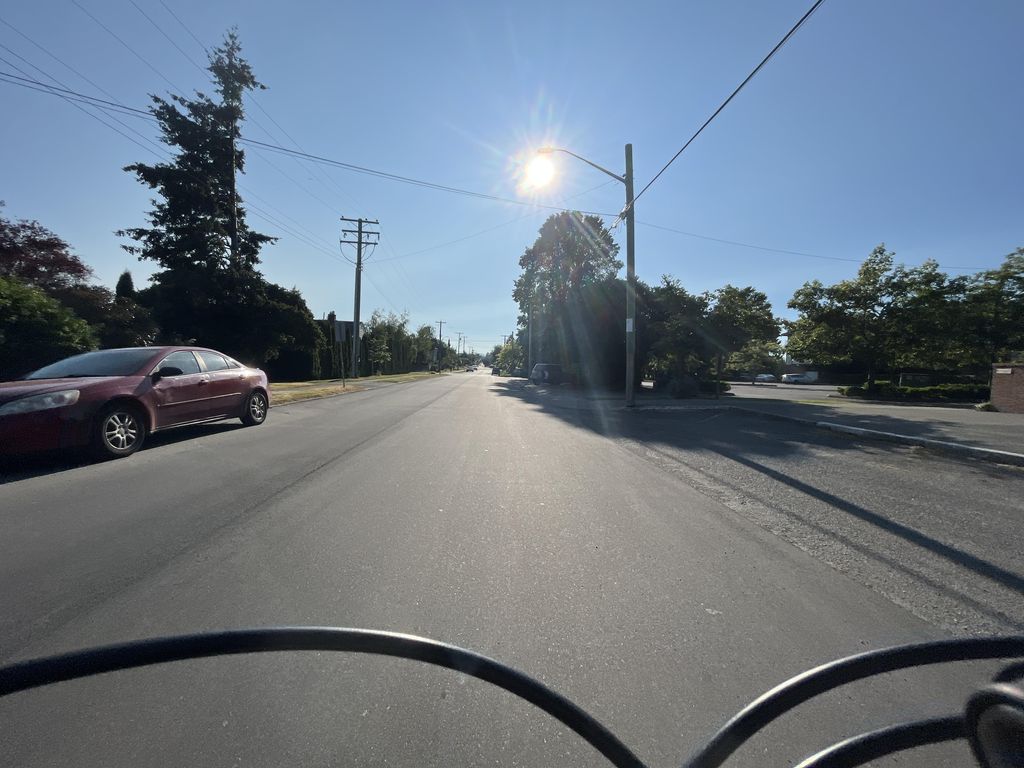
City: victoria